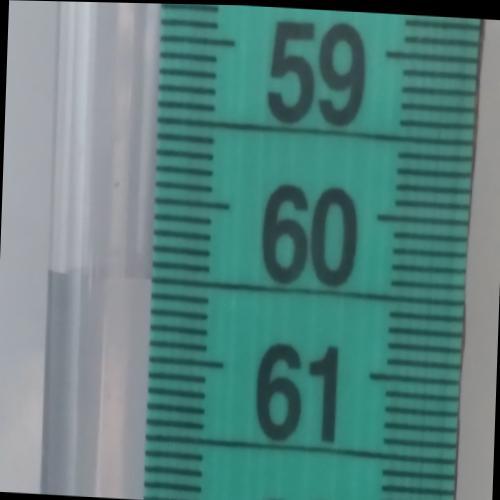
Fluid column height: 60.5 cm